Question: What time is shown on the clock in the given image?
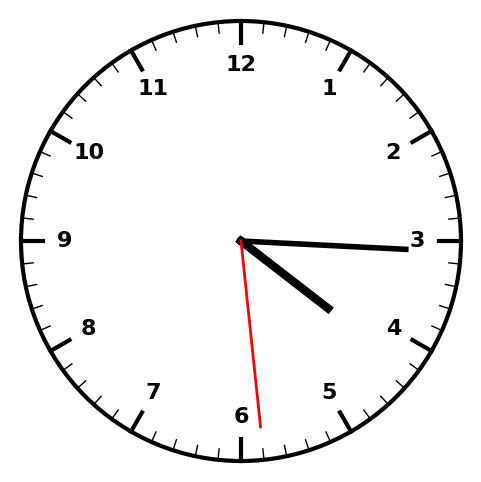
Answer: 04:15:29